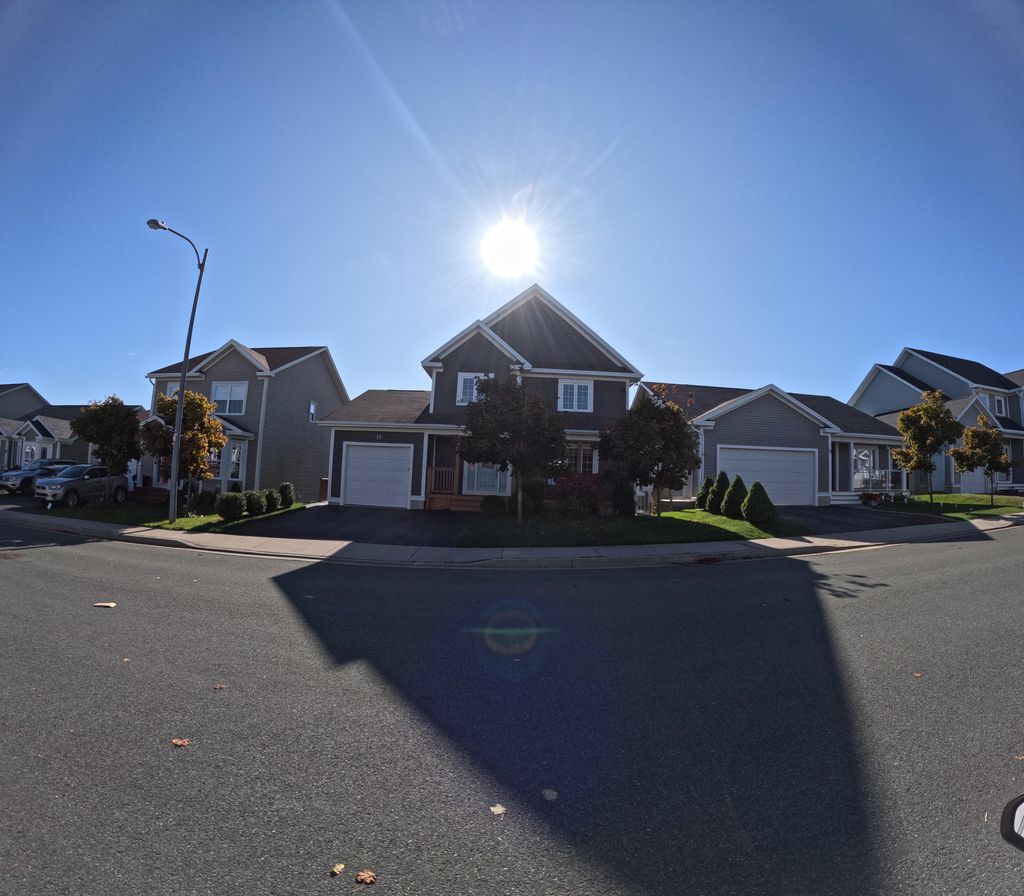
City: st_johns